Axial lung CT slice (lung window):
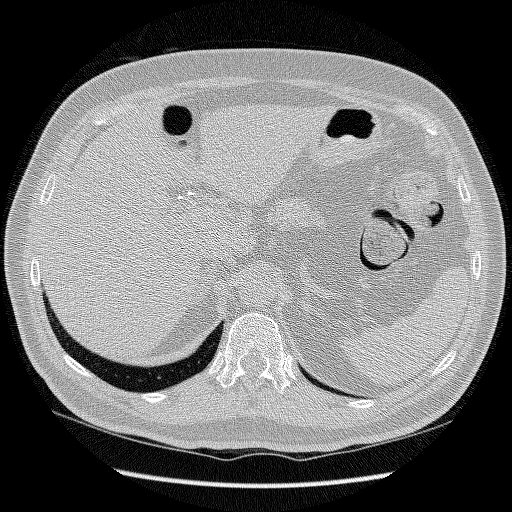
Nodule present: no